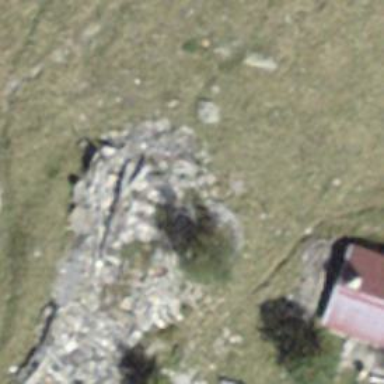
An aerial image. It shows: Historic building now in ruins.